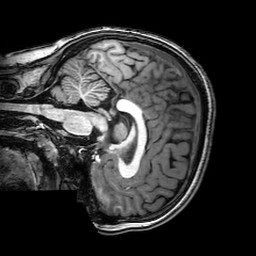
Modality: T1w
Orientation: sagittal
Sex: female
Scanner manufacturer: philips
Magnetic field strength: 3 T
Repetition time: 0.008152 s
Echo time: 0.00373 s